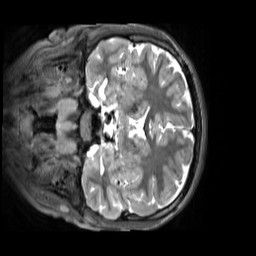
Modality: T2w
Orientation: coronal
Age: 12
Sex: female
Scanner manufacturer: siemens
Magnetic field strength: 3 T
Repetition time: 3.2 s
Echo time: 0.408 s